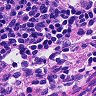
Metastatic tissue present: no